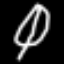
Label: leaf